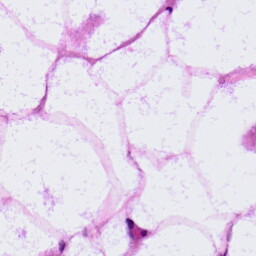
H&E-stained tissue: LymphNode